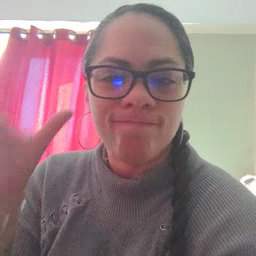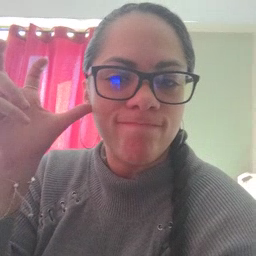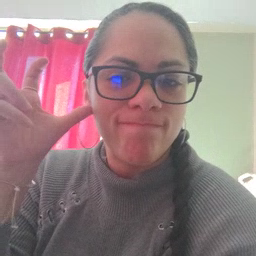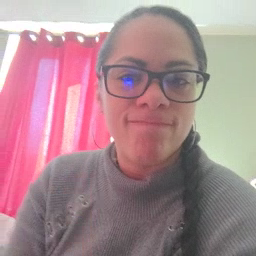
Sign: hear